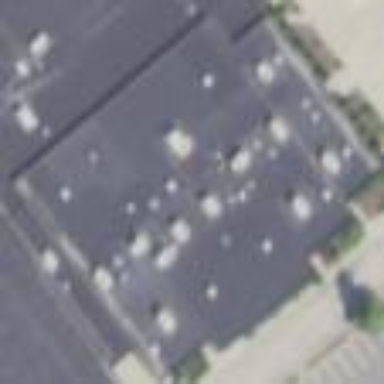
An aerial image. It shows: Retail building that houses cinema.